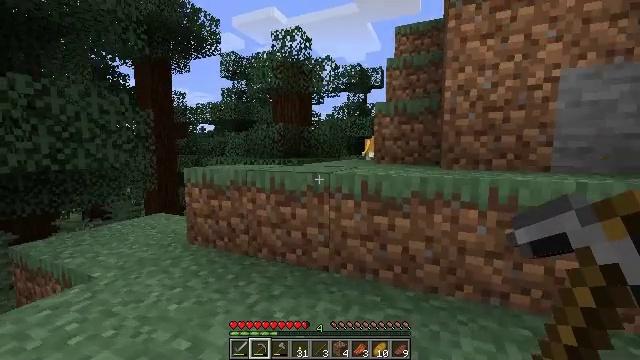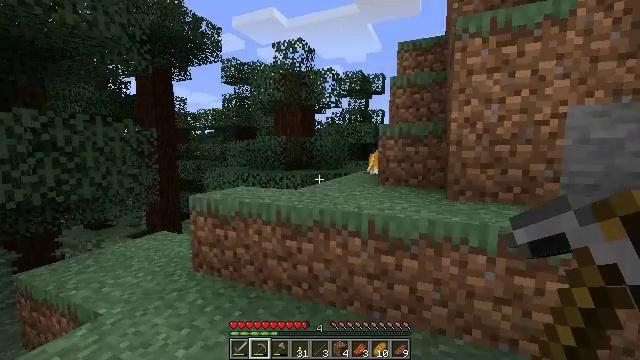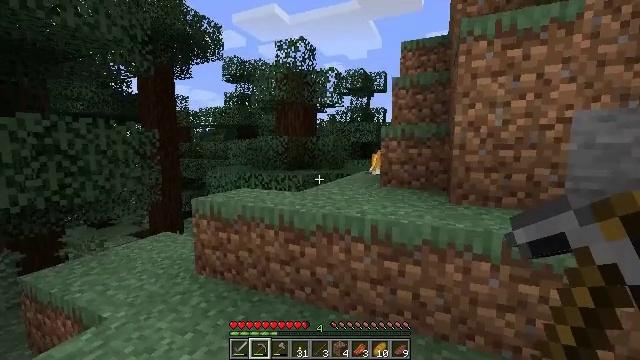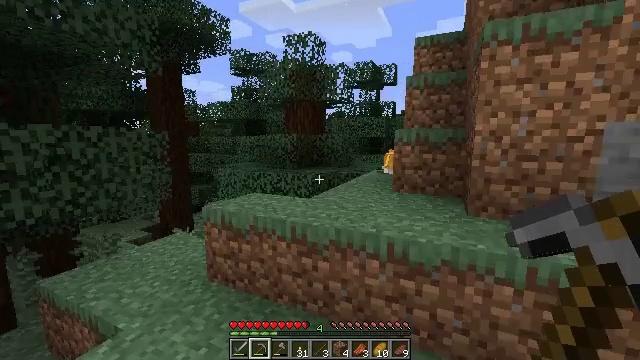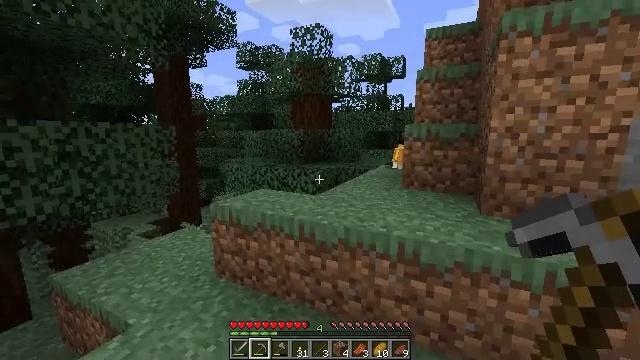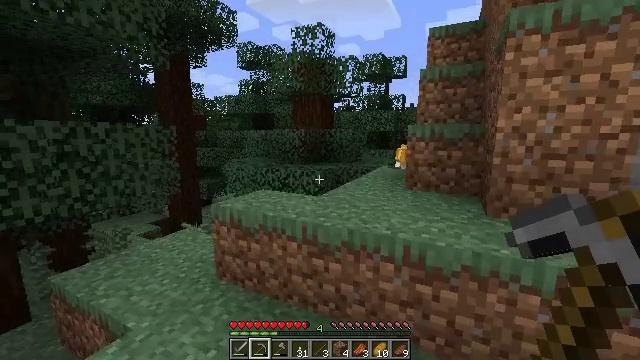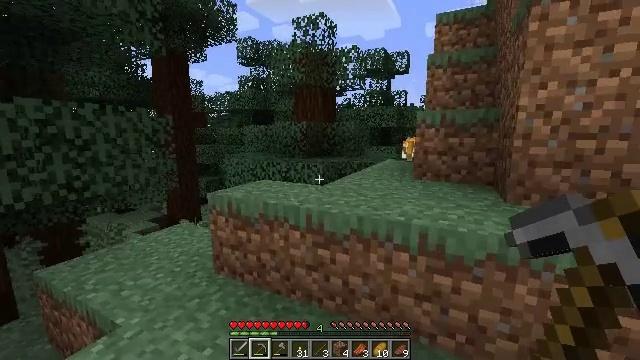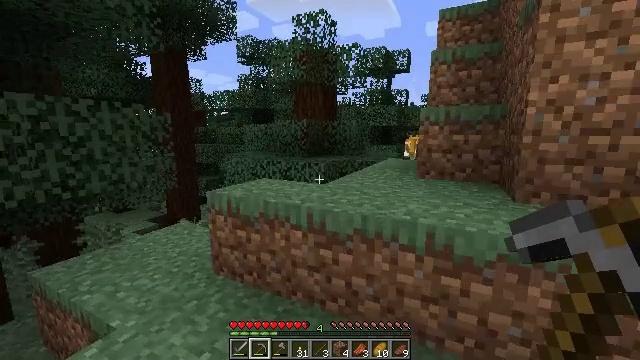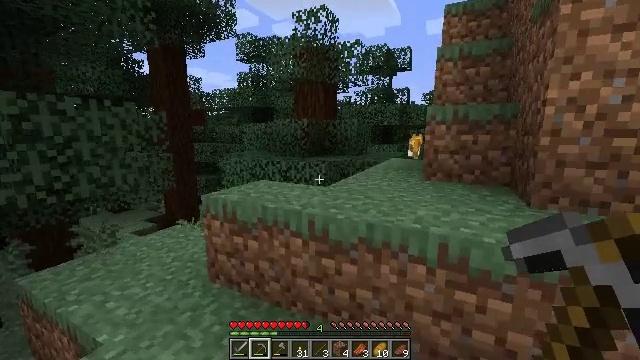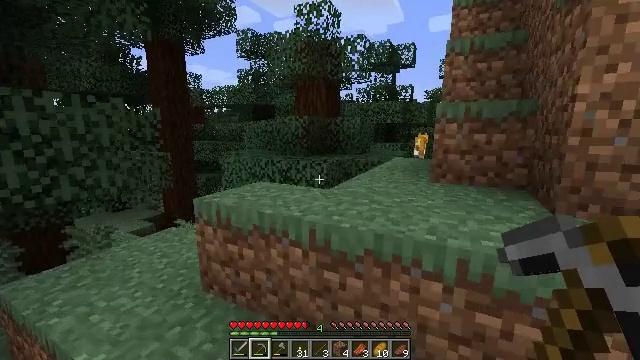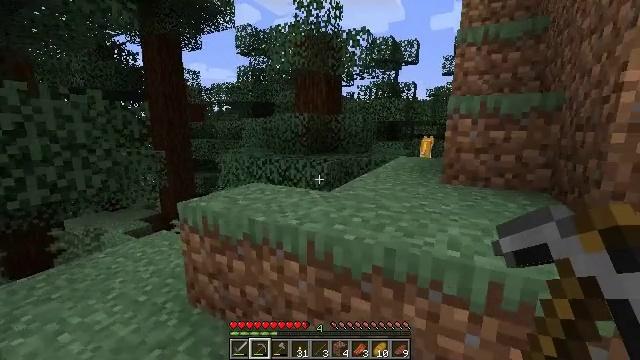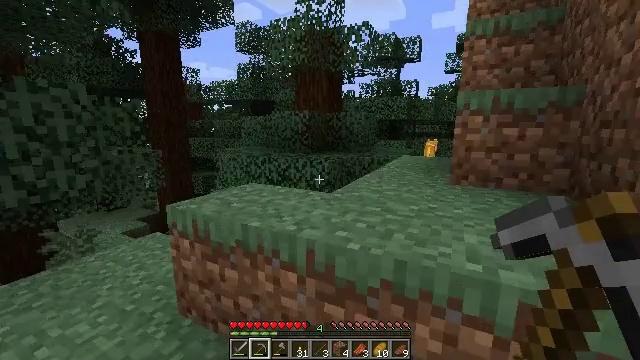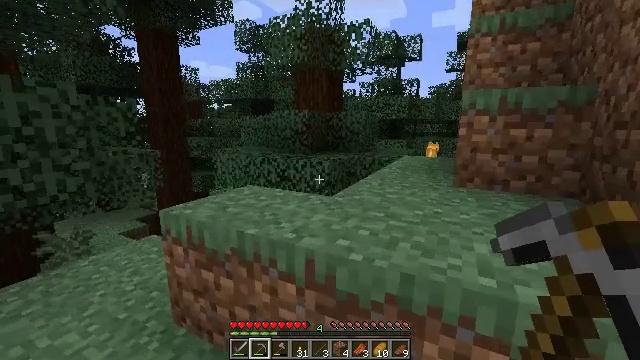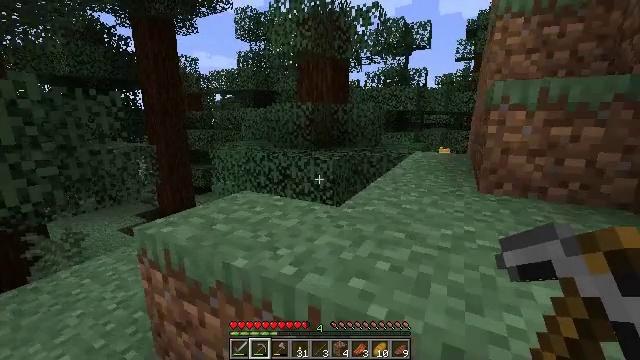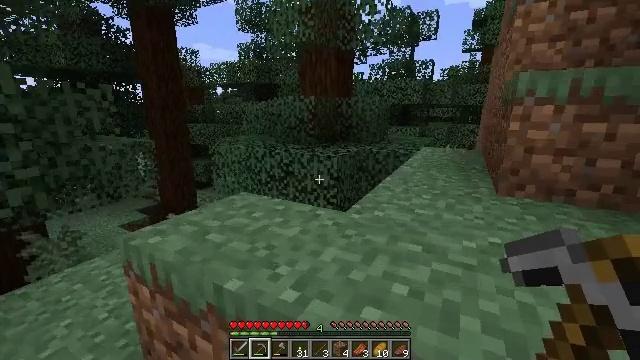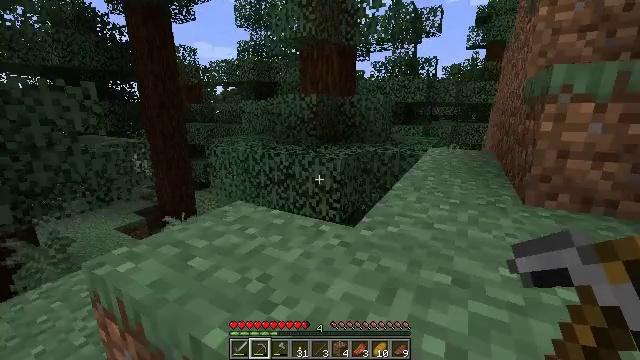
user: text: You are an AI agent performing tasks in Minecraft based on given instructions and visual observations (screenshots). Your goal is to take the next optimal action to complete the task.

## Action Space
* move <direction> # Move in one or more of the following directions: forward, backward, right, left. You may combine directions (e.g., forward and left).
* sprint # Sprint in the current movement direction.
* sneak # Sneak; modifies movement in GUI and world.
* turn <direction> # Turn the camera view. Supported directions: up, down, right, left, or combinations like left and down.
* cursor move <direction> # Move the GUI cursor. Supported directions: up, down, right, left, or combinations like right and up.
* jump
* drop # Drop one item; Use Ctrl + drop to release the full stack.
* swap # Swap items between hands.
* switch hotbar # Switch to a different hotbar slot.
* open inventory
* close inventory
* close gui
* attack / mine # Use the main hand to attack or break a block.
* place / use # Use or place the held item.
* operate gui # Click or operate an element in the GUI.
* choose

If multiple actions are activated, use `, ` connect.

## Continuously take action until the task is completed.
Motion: motion action
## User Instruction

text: Remove the large fern from the terrain.
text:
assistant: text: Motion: move forward, jump
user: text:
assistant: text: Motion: move forward
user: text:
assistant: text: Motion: move forward, turn left and down
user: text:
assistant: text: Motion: move forward, turn left and down
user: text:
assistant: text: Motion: move forward
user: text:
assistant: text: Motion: move forward
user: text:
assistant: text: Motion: move forward
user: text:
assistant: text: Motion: move forward
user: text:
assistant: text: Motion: move forward
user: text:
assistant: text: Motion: move forward
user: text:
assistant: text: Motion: move forward
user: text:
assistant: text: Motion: move forward
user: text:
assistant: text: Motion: move forward, turn down
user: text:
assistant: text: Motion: move forward, turn down
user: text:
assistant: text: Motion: move forward
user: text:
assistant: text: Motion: move forward
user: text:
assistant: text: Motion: move forward, jump
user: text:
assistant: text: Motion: move forward, jump
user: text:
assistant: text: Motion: move forward, turn left and down, jump
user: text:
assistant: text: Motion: move forward, turn left and down, jump
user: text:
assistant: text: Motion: move forward
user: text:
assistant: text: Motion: move forward
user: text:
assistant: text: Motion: move forward
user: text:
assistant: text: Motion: move forward
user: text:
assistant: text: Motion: move forward, turn left and down
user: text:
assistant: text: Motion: move forward, turn left and down
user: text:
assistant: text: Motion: move forward, turn left and down
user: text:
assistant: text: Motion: move forward
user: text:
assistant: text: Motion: move forward
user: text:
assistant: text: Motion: move forward